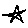
Label: star